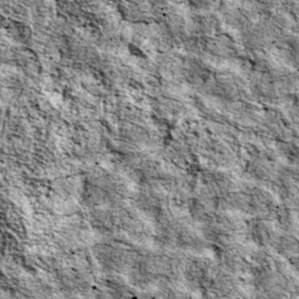
Label: non_frost